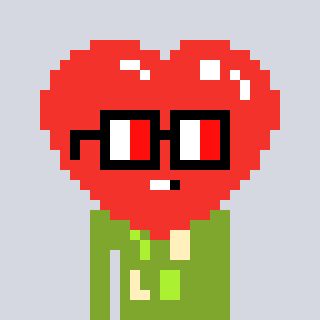
a pixel art character with square glasses with black frames and red eyes, a heart-shaped head and a slimegreen-colored body on a cool background